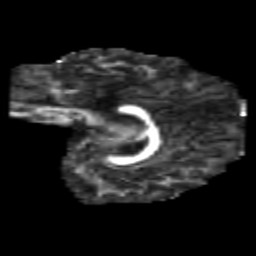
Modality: FA
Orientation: sagittal
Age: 7
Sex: female
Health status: healthy